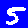
Digit: 5